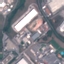
Land use / land cover class: Industrial